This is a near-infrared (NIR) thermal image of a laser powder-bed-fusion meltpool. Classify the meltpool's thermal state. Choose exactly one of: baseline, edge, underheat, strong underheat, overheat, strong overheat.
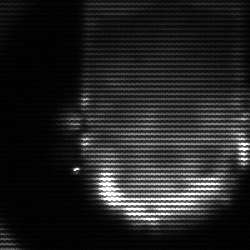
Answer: baseline